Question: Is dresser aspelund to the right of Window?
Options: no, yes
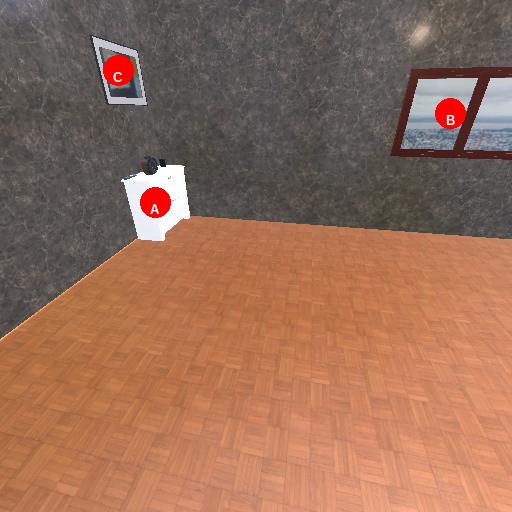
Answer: no